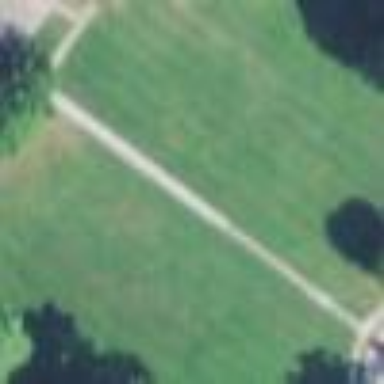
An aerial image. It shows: Park.